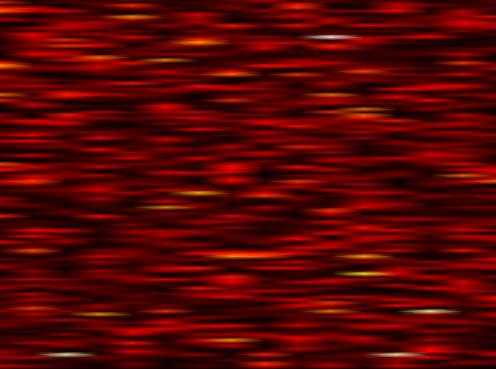
Label: FBMC